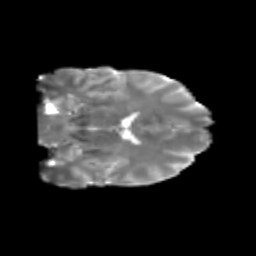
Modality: T2w
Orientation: coronal
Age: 25
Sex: male
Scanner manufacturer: siemens
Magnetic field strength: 3 T
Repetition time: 1.8 s
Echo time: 0.07 s